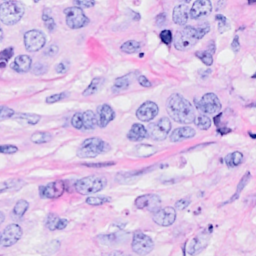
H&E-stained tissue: Breast